Question: I want an image to be faded out from right to left. It should fade as we can see it's original clear view at the 70% right of it and start gradually fading out at the left 30% of it.
This is how I want it to look:

This is my code:
'''
#main_section {
/* border: 1px solid blue; */
-webkit-box-flex: 1;
-moz-box-flex: 1;
-ms-box-flex: 1;
-o-box-flex: 1;
margin-top: 20px;
margin-bottom: 20px;
padding: 20px;
}
#main_section li {
margin-left: 5px;
display: inline-block;
font-family: Euphemia;
font-weight: bold;
color: green;
}
.style_number {
font: italic 1.2em Georgia, Times, serif;
font-weight: bold;
color: #4169E1;
}
#img1::before {
background-image: linear-gradient(to left, rgba(255, 255, 255, 0) 0%, rgba(255, 255, 255, 1) 100%);
background-image: -moz-linear-gradient(to left, rgba(255, 255, 255, 0) 0%, rgba(255, 255, 255, 1) 100%);
background-image: -ms-linear-gradient(to left, rgba(255, 255, 255, 0) 0%, rgba(255, 255, 255, 1) 100%);
background-image: -o-linear-gradient(to left, rgba(255, 255, 255, 0) 0%, rgba(255, 255, 255, 1) 100%);
background-image: -webkit-linear-gradient(to left, rgba(255, 255, 255, 0) 0%, rgba(255, 255, 255, 1) 100%);
content: "a0";
height: 50%;
position: absolute;
width: 50%;
}
#img1 {
float: right;
}
'''
'''
<section id="main_section">
<marquee behavior="alternate">We are coming soon, please check back later.</marquee>
<img src="img_ak/image_1st_body.jpg" id="img1" width="650" height="300" alt="" />
<ol>
<li>
<span class="style_number">1.</span> INKOMSTDEKLARATION
<br /><br /><br />
<span class="style_number">2.</span> MOMSDEKLARATION
<br /><br /><br />
<span class="style_number">3.</span> BOLAGSBILDNING
<br /><br /><br />
<span class="style_number">4.</span> EKONOMI KONSLUT
<br /><br /><br />
<span class="style_number">5.</span> LOPANDE BOKFORING
</li>
<li>
&nbsp;&nbsp;<span class="style_number">6.</span> BOKSLUT & ARSREDOVISNING
<br /><br /><br />&nbsp;&nbsp;
<span class="style_number">7.</span> SKATTEDEKLARATION
<br /><br /><br />&nbsp;&nbsp;
<span class="style_number">8.</span> LONEADMINISTRATION
<br /><br /><br />&nbsp;&nbsp;
<span class="style_number">9.</span> FAKTURERING
<br /><br /><br />&nbsp;&nbsp;
<span class="style_number">10.</span> ONE MORE
</li>
</ol>
</section>
'''
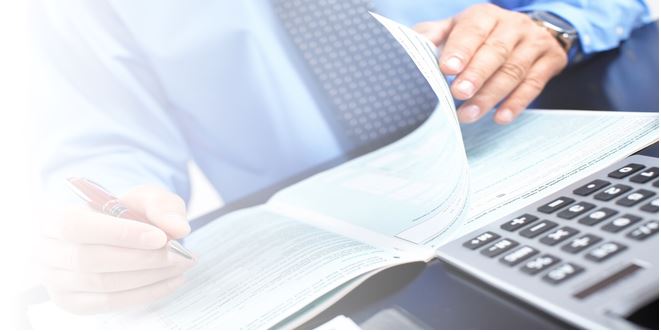
Answer: The problem is that 'img' tag cannot have ':before' or ':after' pseudo elements, because image is the tag that doesn't have content (that's why it's self-closing tag '<img />').
You can simply wrap image with a div and apply gradient styles to its ':before' instead:
'''
.img-wrap {
position: relative;
}
.img-wrap::before {
background-image: -webkit-linear-gradient(to left, rgba(255, 255, 255, 0) 0%, rgba(255, 255, 255, 1) 100%);
top: 0;
left: 0;
height: 100%;
width: 100%;
...
}
'''
HTML:
'''
<div class="img-wrap">
<img src="img_ak/image_1st_body.jpg" id="img1" width="650" height="300" alt=""/>
</div>
'''
### Demo: http://jsfiddle.net/xwcb7x05/1/